Question: I have a layout with two columns, a sidebar and main content, that need to stretch the of the browser. So, '100%', less the height of my Twitter Bootstrap 'navbar' which is initially '40px' in height. That '40px' changes via Twitter Bootstrap CSS if you're viewing the page in a narrow browser (like on a mobile device). The new height is based on the number of links in the 'navbar', so it's dynamic.
I know I can come up with some JavaScript to adjust the 'top' property to "shrink" my columns' height. But I'd really like to do it in CSS if I can.
Note that I can't just overlap the columns by changing the 'z-index'.
See the model in action here: <URL>
'''
+ - - - - - - - - - - - - - - - - - - - - +
| navbar |
+ - - - + - - - - - - - - - - - - - - - - +
| | |
|< 20% >|<-- 80% ------------------------>|
| | |
| | Google Maps API map contained |
| | here. |
| | |
| | |
| | |
| | |
+ - - - + - - - - - - - - - - - - - - - - +
'''
'''
.sidebar, .content {
position: absolute;
top: 40px;
bottom: 0;
}
.sidebar {
left: 0;
right: 80%;
}
.content {
left: 20%;
right: 0;
}
'''
Thanks for any help!
See an example of the Twitter Bootstrap 'navbar' here: <URL>
Increase the size of the browser or the "result" frame to see the non-collapsed 'navbar'.
Another example and documentation: <URL>
The contents of the two columns will not affect the columns' height; they will always be '100%' minus the height of the 'navbar':

I changed the CSS above and the jsfiddle link so that the positioning is 'absolute' to discourage confusion.
Since there seems to be no CSS solution beyond CSS3 'calc', I wrote some js to do the trick...
See it here: <URL>
I searched through the Twitter Bootstrap js source code and figured out that they were calculating the new height from the 'navbar''s 'scrollHeight'. My js does the same and animates the CSS 'top' property with a slight lag to hide the body. It's a horrible solution because Twitter Bootstrap could alter the animation speed and break my js.
What I do is fin out how to target browsers that support CSS3 'calc' and let them use it and have all other browsers use the js.
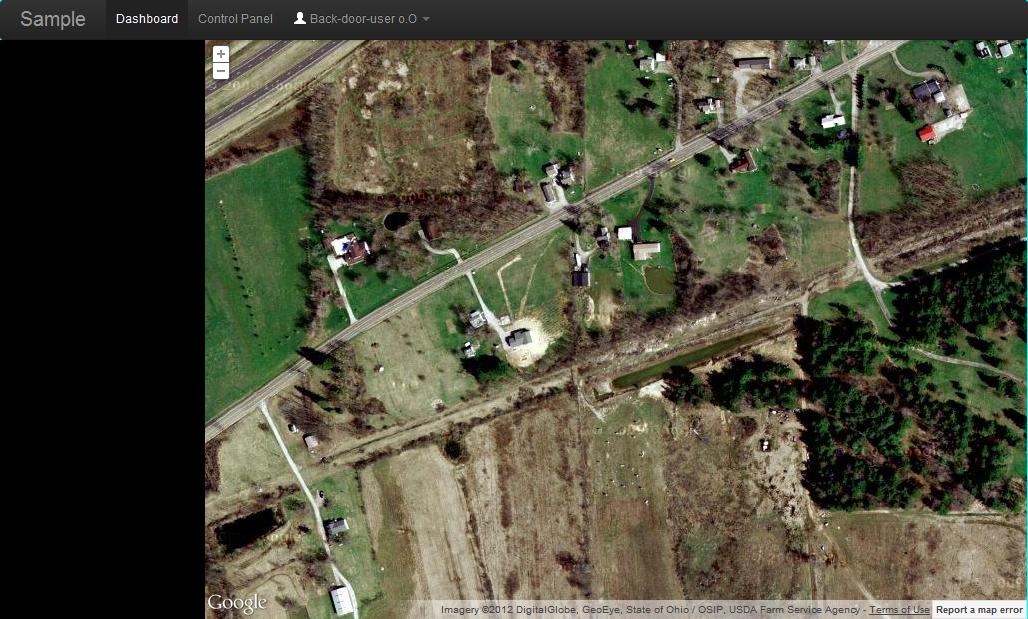
Answer: I don't think this is possible. Not without using css3 features which do not have the proper browser support yet ('flexbox', for example, might be able to achieve this - I'm not really sure as I haven't yet played enough with it. Again, I'm waiting for a better support).
That being said, what I would suggest would be to use media queries. Figure out where the layout breaks and add one around that point where you'd increase the height and adjust the top value for the content and sidebar divs. A better solution, imo, still using media queries, would be to put your nav inside a select element (or your own made dropdown) when you get below a certain width. That way you could keep the 'top' and 'height' unchanged.